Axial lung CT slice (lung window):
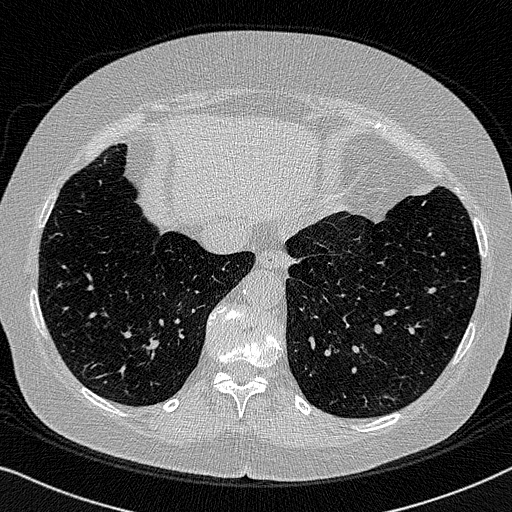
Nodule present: no